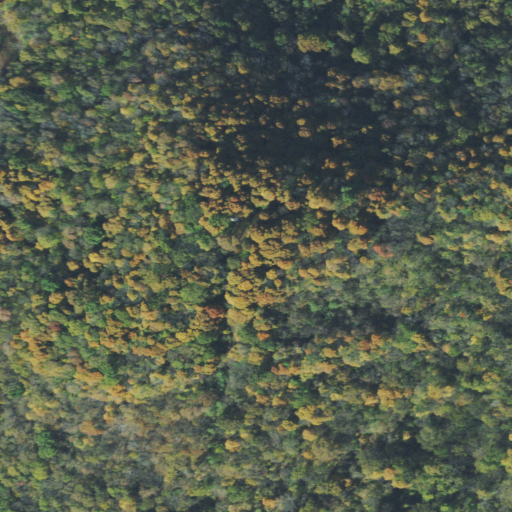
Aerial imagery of mountain in Tennessee named Sandstone Knob containing deciduous forest and mixed forest